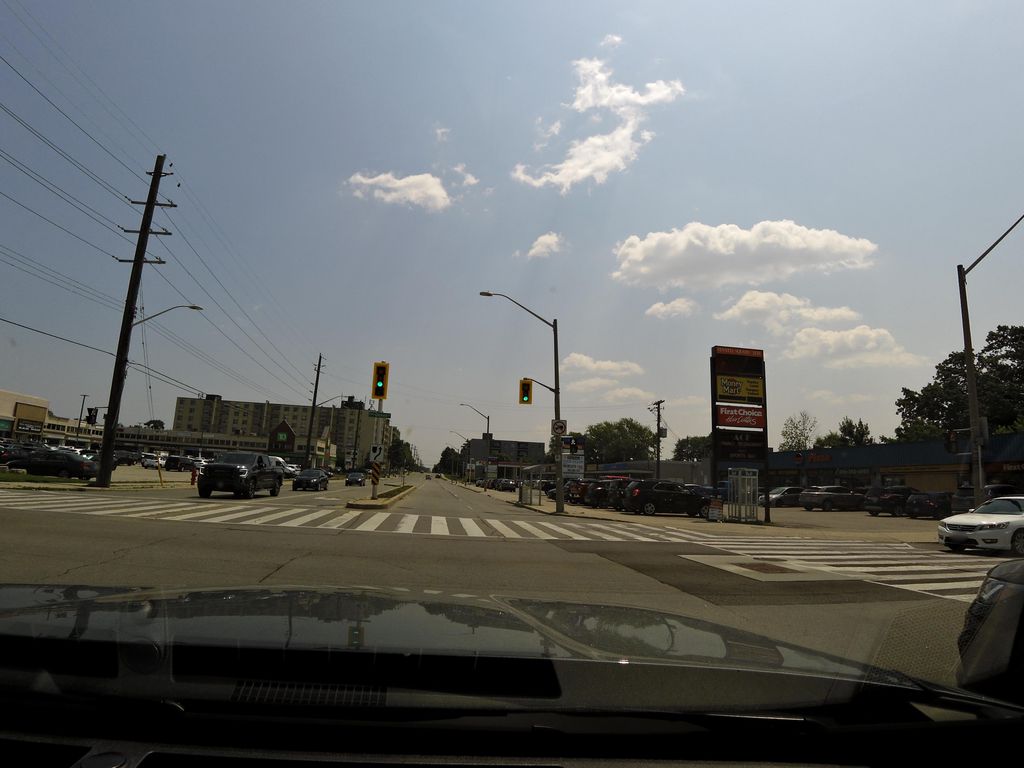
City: hamilton